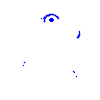
Particle: proton